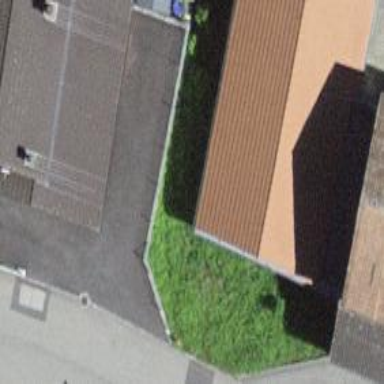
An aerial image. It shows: Residential building.